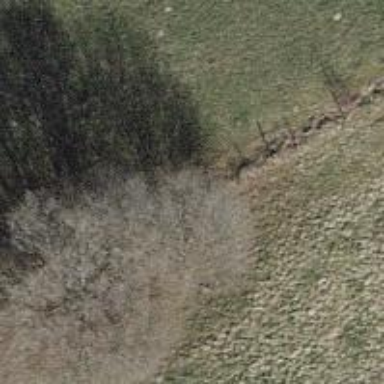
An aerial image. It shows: Row of trees in natural setting.